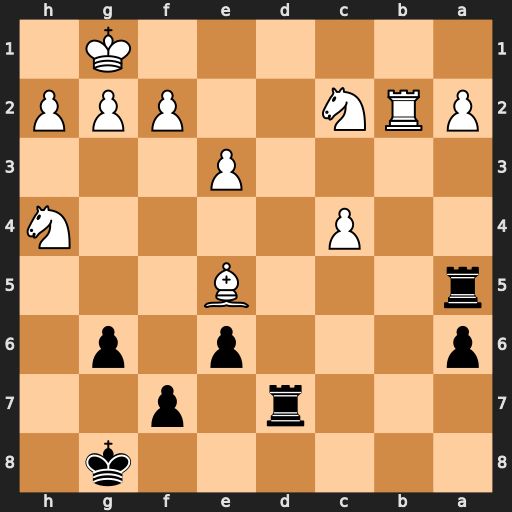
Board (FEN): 6k1/3r1p2/p3p1p1/r3B3/2P4N/4P3/PRN2PPP/6K1
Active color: b
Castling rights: -
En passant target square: -
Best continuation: Rd1+ Ne1 Rxe1#